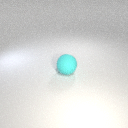
large cyan rubber sphere